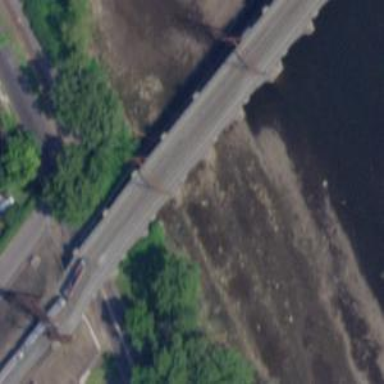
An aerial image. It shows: Bridge with electrified railway tracks featuring contact line.